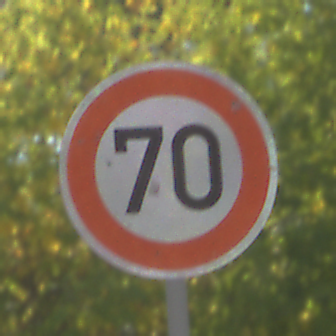
Verkehrszeichen: Geschwindigkeit70
Umgebung: Outdoor, Nature
Tageszeit: MorningAfternoon
Wetter: PartlyCloudy
Licht: Natural
Jahreszeit: NotSpecified
Kontrast: HighContrast